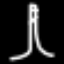
Label: The Eiffel Tower